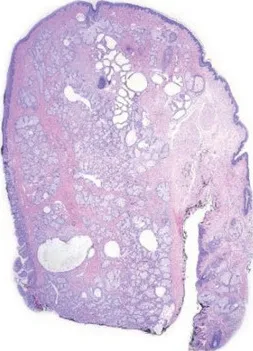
Histopathological features A) low power;. Medium power.
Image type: pathology (h&e)